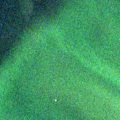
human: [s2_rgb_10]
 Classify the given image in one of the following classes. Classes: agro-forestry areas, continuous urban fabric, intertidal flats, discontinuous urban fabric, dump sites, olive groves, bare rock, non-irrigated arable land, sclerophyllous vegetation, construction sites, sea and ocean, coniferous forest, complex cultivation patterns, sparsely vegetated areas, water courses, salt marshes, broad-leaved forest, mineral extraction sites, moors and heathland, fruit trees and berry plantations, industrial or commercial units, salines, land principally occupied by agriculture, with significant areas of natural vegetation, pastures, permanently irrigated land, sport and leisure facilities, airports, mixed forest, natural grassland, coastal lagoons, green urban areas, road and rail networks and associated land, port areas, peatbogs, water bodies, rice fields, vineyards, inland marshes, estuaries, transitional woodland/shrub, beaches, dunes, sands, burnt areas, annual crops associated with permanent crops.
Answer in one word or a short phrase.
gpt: coastal lagoons